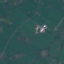
Land use / land cover class: Pasture